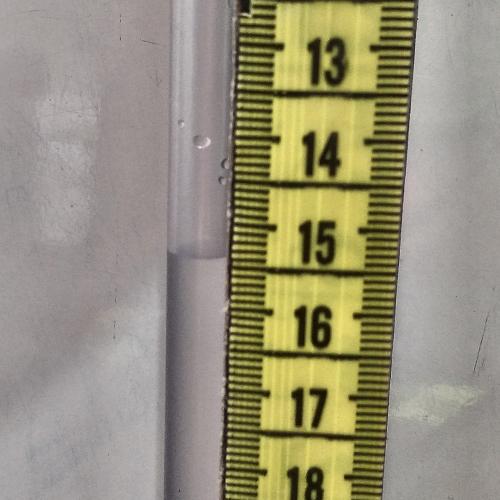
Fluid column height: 15.4 cm